Question: I have 3 tables in a database (picture below). I am trying to join the tables so I can get all the related information from all the tables. I am starting at DAT_Demo and I have been able to get all the records from DAT_Demo and ARC_Records, but I cannot figure out how to also pull in all the DAT_OrderDoctors records associated with ARC_Records. I have the following code that pulls the records I want but DAT_OrderDoctors is not available. How can i do this?
Code so far:
'''
IQueryable<DAT_Demo> query = _localContext.DAT_Demo
.Include("ARC_Records")
.Include("ARC_Immuno")
.OrderBy(d => d.LastName)
.Where(d => SqlFunctions.PatIndex(txtSearch.Text + "%", d.FirstName + " " + d.LastName) > 0)
.Take(100);
demo = query.ToList();
'''

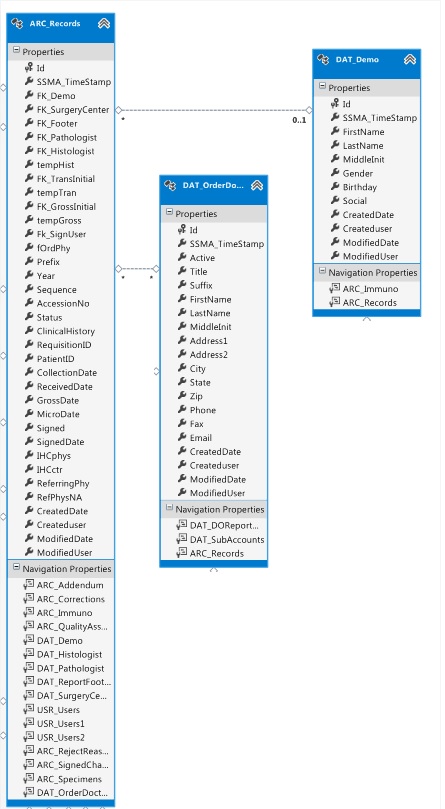
Answer: I think you are after a second level include
'''
.Include("ARC_Records.DAT_OrderDoctor")
'''
or
'''
.Include(d=>d.ARC_Records.Secect(a=>a.DAT_OrderDoctor))
'''